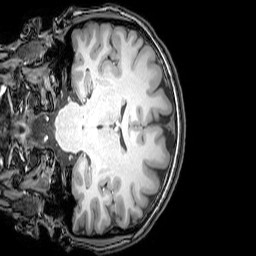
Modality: T1w
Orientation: coronal
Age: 24
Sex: female
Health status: healthy
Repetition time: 0.081 s
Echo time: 0.037 s